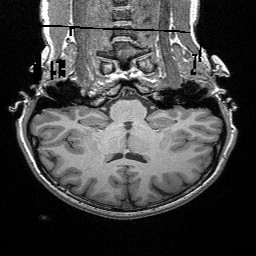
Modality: T1w
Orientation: sagittal
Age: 26
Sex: female